Question: I'm reading the <URL> book, as I was playing around with recursion in Haskell I implemented the fibonacci function, the recursive version is simple, probably can be improved:
'''
-- recursive fibonacci numbers
rfib :: Int -> Int
rfib 0 = 0
rfib 1 = 1
rfib n = rfib (n-1) + rfib(n-2)
'''
As I was googling to learn more I stumbled upon this article:
<URL>
The author shows the fibonacci formula:

I decided to implement it in Haskell using rational numbers to avoid floating point imprecisions. My implementation looks like this:
'''
fibMultiplier = (toRational 1) / (toRational (sqrt 5))
firstFibTerm n = (((toRational 1) + (toRational (sqrt 5))) / toRational 2) ^ n
secondFibTerm n = (((toRational 1) - (toRational (sqrt 5))) / toRational 2) ^ n
fib :: Int -> Int
fib n = truncate (fromRational (fibMultiplier * firstFibTerm n) - (fibMultiplier * secondFibTerm n))
'''
As a beginner I am sure that the code above can be drastically improved, can you point me what can be improved or some mistakes I've made?
I apreciate the help.
So, after playing around with the suggestions, I found that using 'Data.Real.Constructible' is fast and precise, with no rounding errors. My final implementation is:
'''
fib :: Int -> Construct
fib n = ( ( (1 / (sqrt 5)) * ( (( 1 + (sqrt 5) ) / 2) ^ n ) ) -
( (1 / (sqrt 5)) * ( (( 1 - (sqrt 5) ) / 2) ^ n ) ) )::Construct
'''
I also implemented a function that returns a list of the n fibonacci numbers:
'''
fibList :: Int -> [Construct]
fibList n = [fib(x) | x <- [0..n]]
'''
Using this function we can compare the results of the different implementations:
'''
-- recursive fibonacci numbers
rfib :: Int -> Int
rfib 0 = 0
rfib 1 = 1
rfib n = rfib (n-1) + rfib(n-2)
-- recursive fibonacci sequence
rfibList :: Int -> [Int]
rfibList n = [rfib(x) | x <- [0..n]]
-- rfibList 20 returns: [0,1,1,2,3,5,8,13,21,34,55,89,144,233,377,610,987,1597,2584,4181,6765]
-----------------------------------
-- fibonacci number using Double and truncate
doubleFib :: Integer -> Integer
doubleFib n = truncate ( ( (1 / (sqrt 5)) * ( (( 1 + (sqrt 5) ) / 2) ^ n ) ) -
( (1 / (sqrt 5)) * ( (( 1 - (sqrt 5) ) / 2) ^ n ) ) )
-- fibonacci list using Double and truncate
doubleFibList :: Integer -> [Integer]
doubleFibList n = [doubleFib(x) | x <- [0..n]]
-- doubleFibList 20 returns: [0,1,0,2,3,5,8,13,21,34,55,89,143,232,377,610,986,1597,2584,4181,6764]
-----------------------------------
-- fibonacci number using Construct
constructFib :: Int -> Construct
constructFib n = ( ( (1 / (sqrt 5)) * ( (( 1 + (sqrt 5) ) / 2) ^ n ) ) -
( (1 / (sqrt 5)) * ( (( 1 - (sqrt 5) ) / 2) ^ n ) ) )::Construct
-- fibonacci list using construct
constructFibList :: Int -> [Construct]
constructFibList n = [constructFib(x) | x <- [0..n]]
-- constructFibList 20 returns: [0,1,1,2,3,5,8,13,21,34,55,89,144,233,377,610,987,1597,2584,4181,6765]
'''
Notice that we get a rounding error on the doubleFibList, the 16th number should be '987' but we get '986'. The recursive implementation is slow, the Double implementation is imprecise, but using Construct we can get a fast and precise fibonacci sequence, much better than my old implementation using toRational.
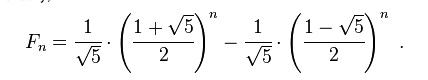
Answer: (You can't use your 'sqrt' version, use 'Data.Real.Constructible' instead)
'''
import Data.Real.Constructible
fib :: Int -> Construct
fib n = (((1+sqrt(5))/2)^n - ((1-sqrt(5))/2)^n)/sqrt(5)
'''